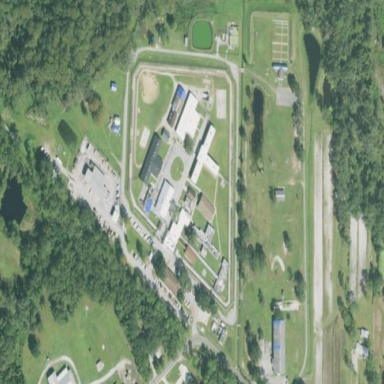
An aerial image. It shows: Prison.